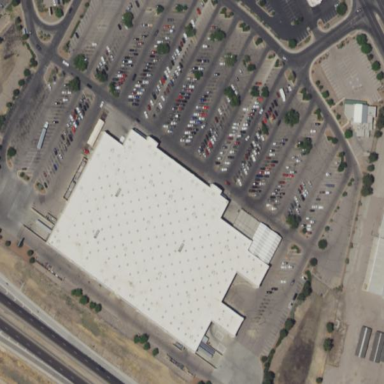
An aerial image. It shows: Supermarket located in building.